Question: I got some errors in my cron job and I don't know why. In my cron job is this:

and I got those errors when my cron job is trying to start my script but I don't understand 'Error: bad username' error because 'mc' is a valid user in my system and got the rights for the folder.
Errors:
'''
Apr 2 21:34:55 Debian-78-wheezy-64-minimal /usr/sbin/cron[27104]: (CRON) INFO (pidfile fd = 3)
Apr 2 21:34:55 Debian-78-wheezy-64-minimal /usr/sbin/cron[27105]: (CRON) STARTUP (fork ok)
Apr 2 21:34:55 Debian-78-wheezy-64-minimal cron[27105]: Error: bad username; while reading /etc/crontab
Apr 2 21:34:55 Debian-78-wheezy-64-minimal /usr/sbin/cron[27105]: (*system*) ERROR (Syntax error, this crontab file will be ignored)
Apr 2 21:34:55 Debian-78-wheezy-64-minimal /usr/sbin/cron[27105]: (CRON) INFO (Skipping @reboot jobs -- not system startup)
'''
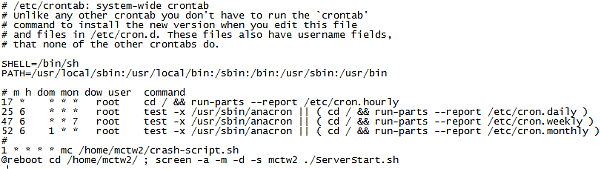
Answer: You have probably corrupted your 'crontab' file. Edit it with 'crontab -e' and try to add an empty new line at the end.